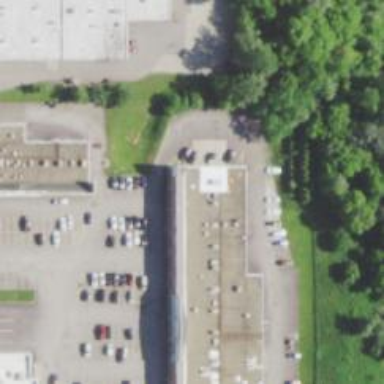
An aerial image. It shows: Post office.